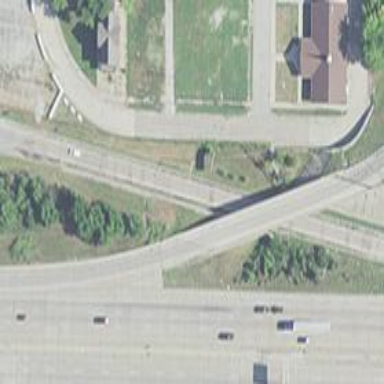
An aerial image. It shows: Bridge over motorway_link.